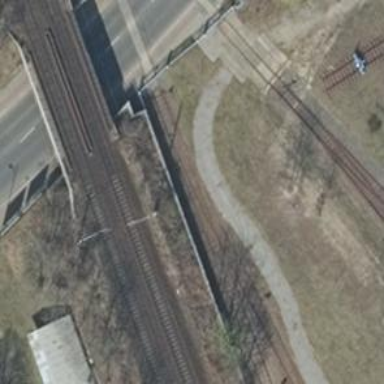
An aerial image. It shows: Railway yard.